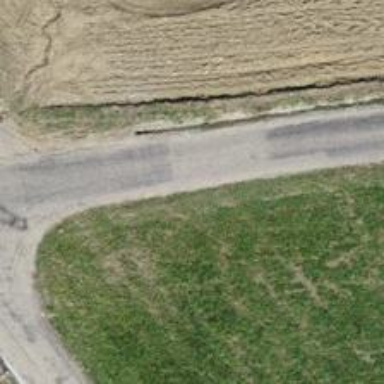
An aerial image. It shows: Paved residential road.